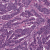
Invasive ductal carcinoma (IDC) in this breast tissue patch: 1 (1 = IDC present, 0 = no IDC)